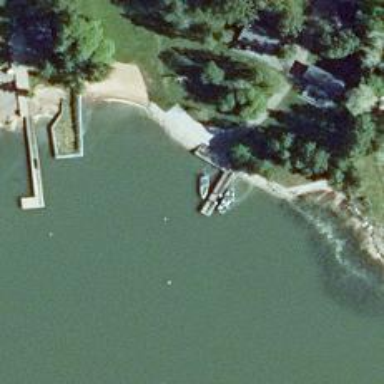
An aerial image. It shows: Man-made pier.